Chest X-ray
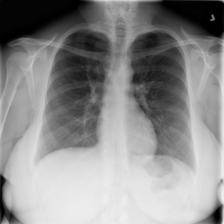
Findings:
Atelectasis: negative
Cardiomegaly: negative
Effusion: negative
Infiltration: negative
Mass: negative
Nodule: negative
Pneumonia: negative
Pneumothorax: negative
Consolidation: negative
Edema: negative
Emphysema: negative
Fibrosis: negative
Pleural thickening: negative
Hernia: negative